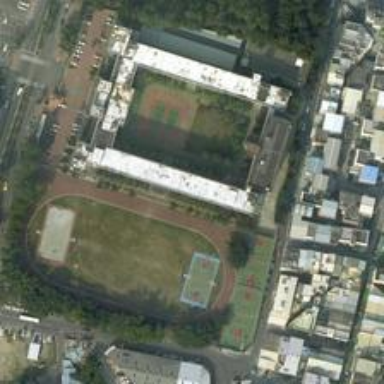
The dense woods and a wide variety of buildings surround this area, mainly consisting of a semi-old football field, a few basketball courts and tennis courts .